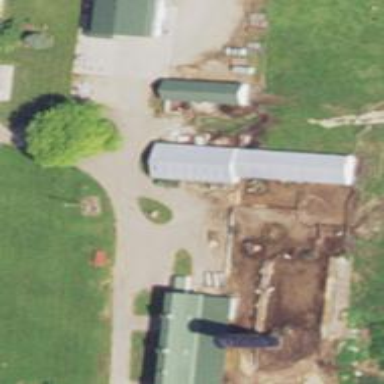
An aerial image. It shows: Farmyard area.